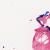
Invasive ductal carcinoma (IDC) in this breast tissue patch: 0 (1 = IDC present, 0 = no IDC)